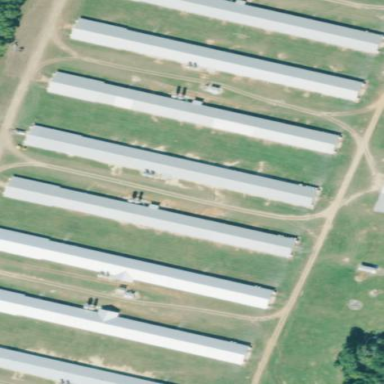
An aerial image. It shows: Poultry farmyard.